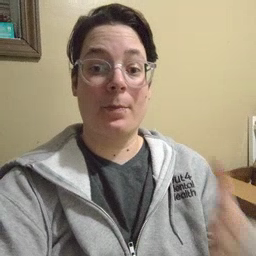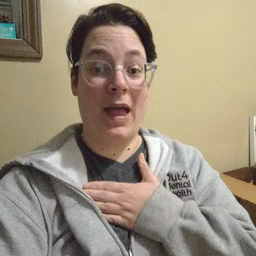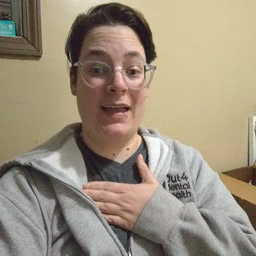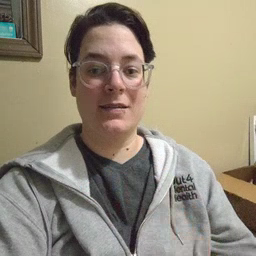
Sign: minemy